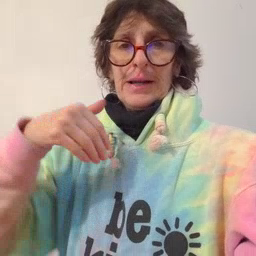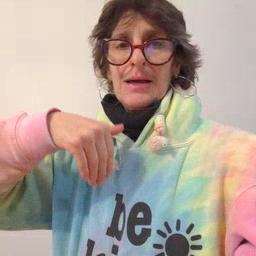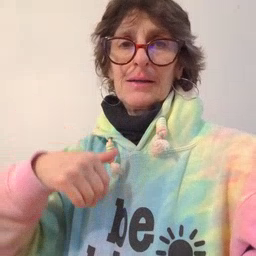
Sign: night